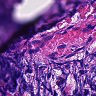
Metastatic tissue present: no